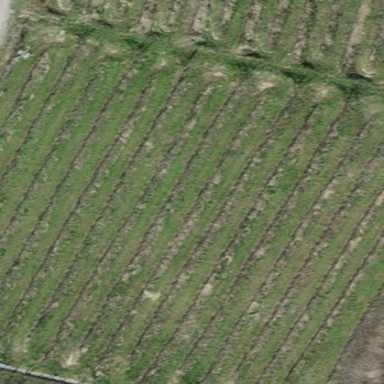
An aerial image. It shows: Vineyard with grape crops.